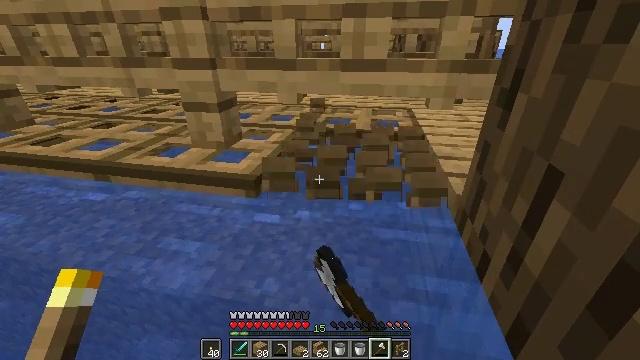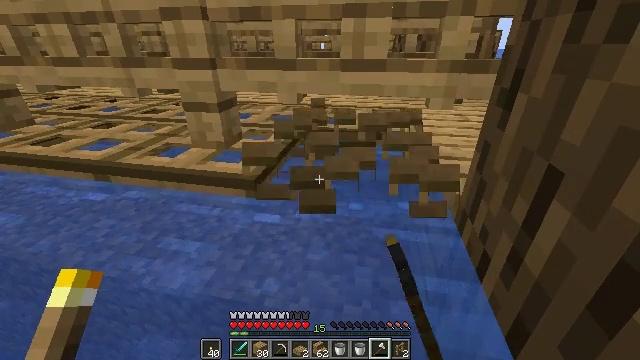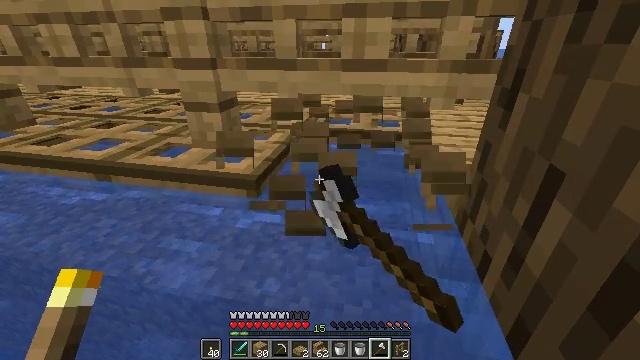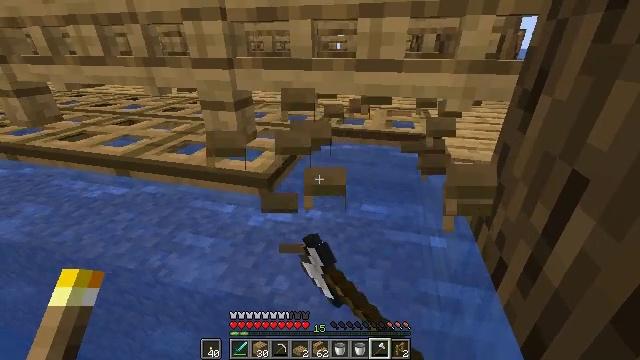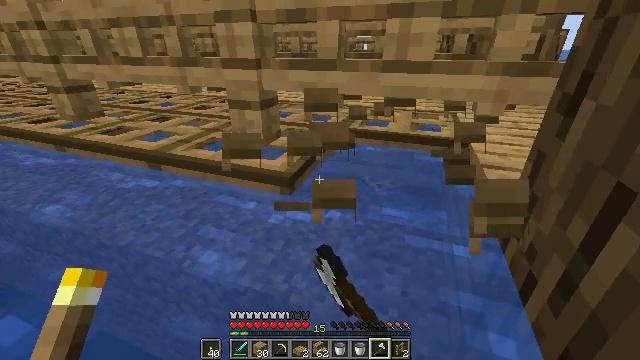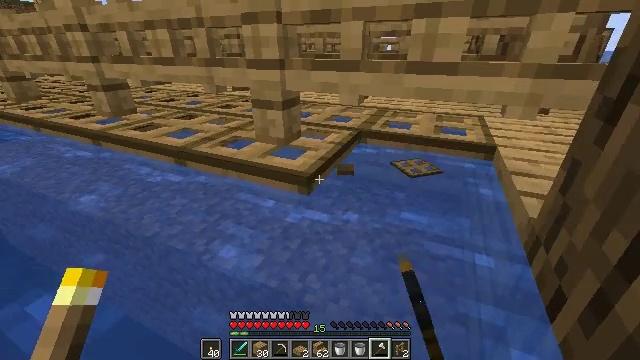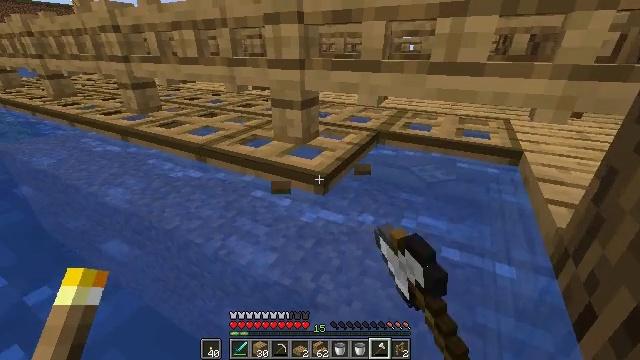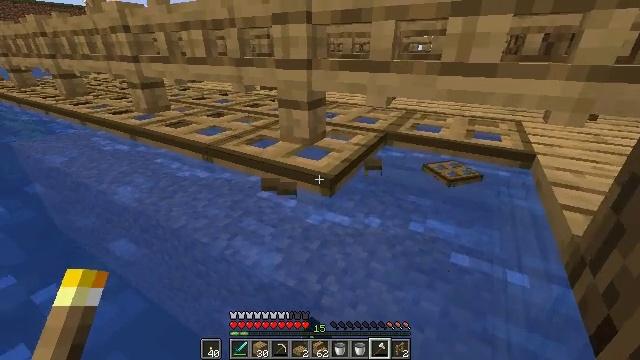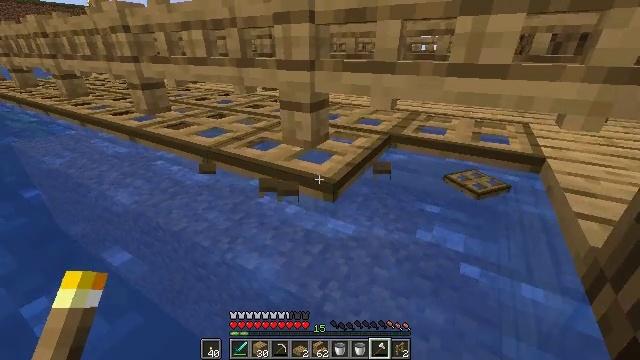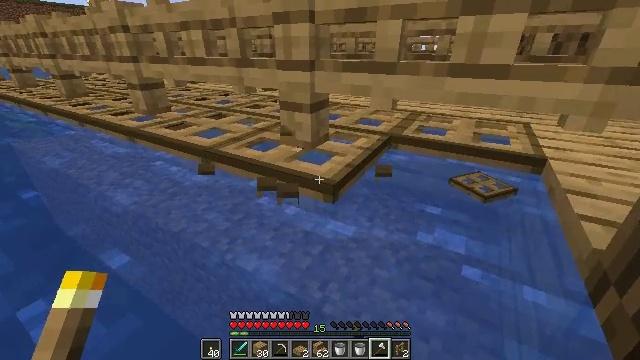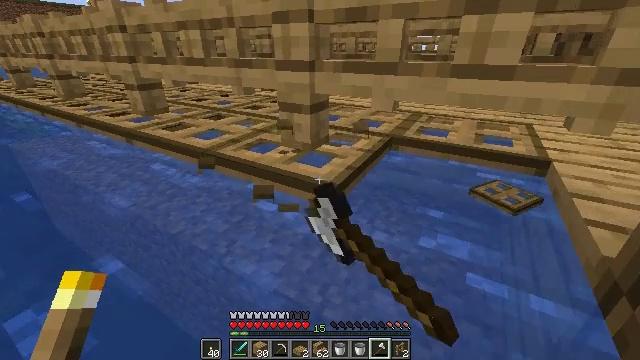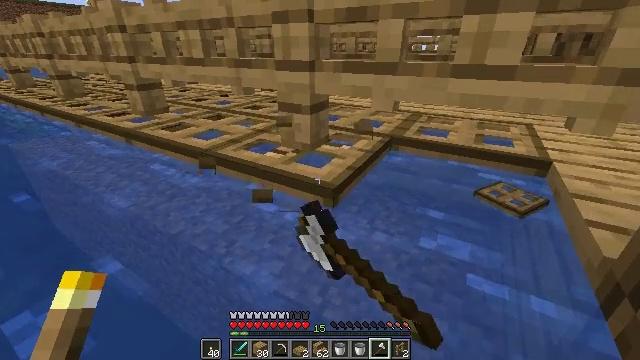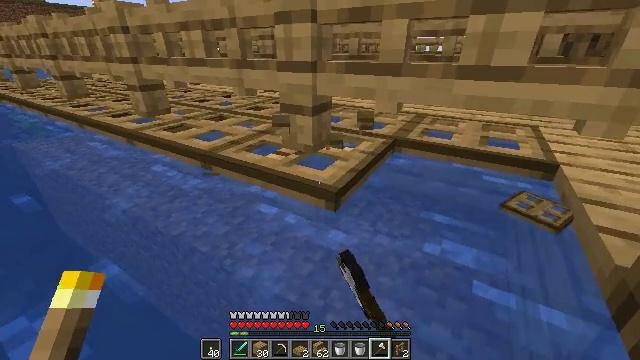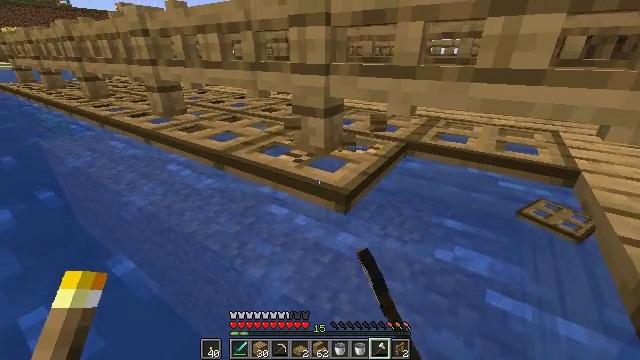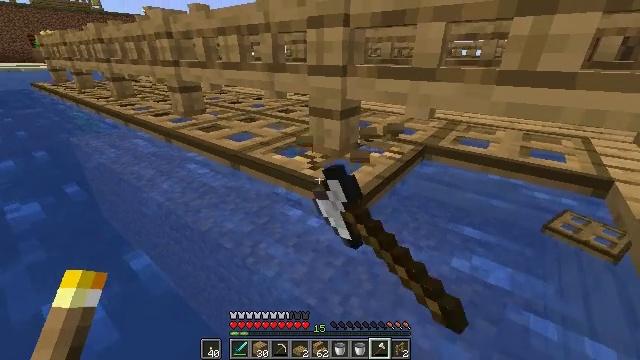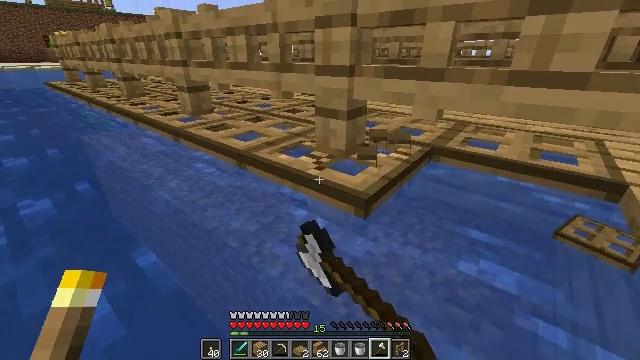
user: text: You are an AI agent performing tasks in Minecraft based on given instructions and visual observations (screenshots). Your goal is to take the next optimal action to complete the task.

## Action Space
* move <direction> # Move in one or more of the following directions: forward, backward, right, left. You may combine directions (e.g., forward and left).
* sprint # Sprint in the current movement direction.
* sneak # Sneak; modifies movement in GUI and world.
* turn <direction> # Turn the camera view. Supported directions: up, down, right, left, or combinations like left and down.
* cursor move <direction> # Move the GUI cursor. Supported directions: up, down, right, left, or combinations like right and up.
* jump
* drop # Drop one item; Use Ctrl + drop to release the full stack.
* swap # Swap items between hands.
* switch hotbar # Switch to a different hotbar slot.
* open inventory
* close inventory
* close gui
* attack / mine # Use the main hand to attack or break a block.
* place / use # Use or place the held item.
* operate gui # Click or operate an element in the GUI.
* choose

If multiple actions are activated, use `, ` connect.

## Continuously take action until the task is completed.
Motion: motion action
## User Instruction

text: Get the oak trapdoor back into your inventory.
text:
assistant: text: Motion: attack / mine
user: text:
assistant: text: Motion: attack / mine
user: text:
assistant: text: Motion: turn left, attack / mine
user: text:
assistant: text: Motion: turn left, attack / mine
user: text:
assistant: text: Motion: turn left, attack / mine
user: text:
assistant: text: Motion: move forward, turn left, attack / mine
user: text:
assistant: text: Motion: move forward, turn left, attack / mine
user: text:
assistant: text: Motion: attack / mine
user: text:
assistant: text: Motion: attack / mine
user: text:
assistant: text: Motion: attack / mine
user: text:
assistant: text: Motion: attack / mine
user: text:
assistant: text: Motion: attack / mine
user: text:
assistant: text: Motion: turn left, attack / mine
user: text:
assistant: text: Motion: turn left, attack / mine
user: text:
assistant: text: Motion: turn left, attack / mine
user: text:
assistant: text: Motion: attack / mine
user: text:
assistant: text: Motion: attack / mine
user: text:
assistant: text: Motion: attack / mine
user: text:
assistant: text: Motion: attack / mine
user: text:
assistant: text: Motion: attack / mine
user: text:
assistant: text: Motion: turn left, attack / mine
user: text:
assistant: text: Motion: turn left, attack / mine
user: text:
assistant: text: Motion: turn left, attack / mine
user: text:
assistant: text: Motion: turn left and up, attack / mine
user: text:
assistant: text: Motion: turn left, attack / mine
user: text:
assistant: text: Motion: turn left, attack / mine
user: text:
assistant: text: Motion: attack / mine
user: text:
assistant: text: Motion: turn left, attack / mine
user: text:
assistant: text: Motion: attack / mine
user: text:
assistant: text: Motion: attack / mine